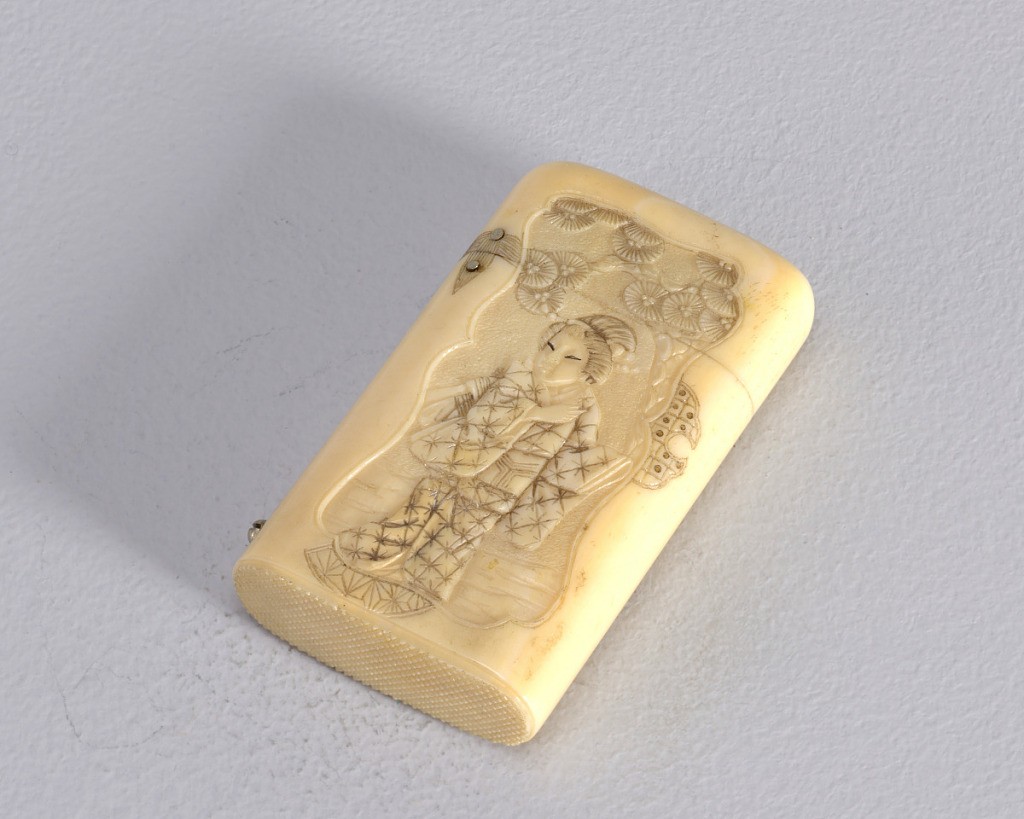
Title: Geisha Holding Fish on Platter
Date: late 19th century
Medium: Ivory, pigment
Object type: Matchsafe
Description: Oblong, upper corners rounded, featuring carved figure of geisha wearing patterned kimono of small squares and dots, holding small platter with fish on top. She is set against stylized reserve panel of bamboo trees, behind which are four smaller, variously patterned, fan-like elements, one on left, one on upper left corner, and two on right. Reverse features geisha wearing patterned kimono with star-like pattern, set against stylized reserve panel of plum blossoms, behind which are variously patterned elements, one leaf-like on left, two fan-like on right and bottom. Lid hinged on side. Striker carved into box bottom.